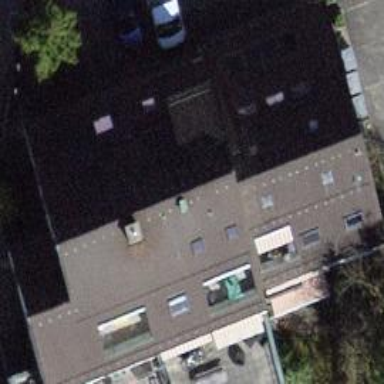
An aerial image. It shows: Building with tiled roof.